Исследуя неизвестный элемент $X$, экспериментатор Глюк определил его BAX (вольтамперную характеристику) (см. рисунок).  Он решил сконструировать из элемента $X$ и двух резисторов новый элемент $Y$ с ВАХ, у которой сила тока прямо пропорциональна напряжению при $0 \leqslant U \leqslant 3 U_{0}$. В точке $(3 U_{0};2 I_{0})$ происходит излом BAX и зависимость $I$ от $U$ становится более сложной линейной функцией.
Изобразите все принципиально различные схемы элемента $Y$, определите сопротивления резисторов в этих схемах и изобразите соответствующие ВАХ элемента $Y$.
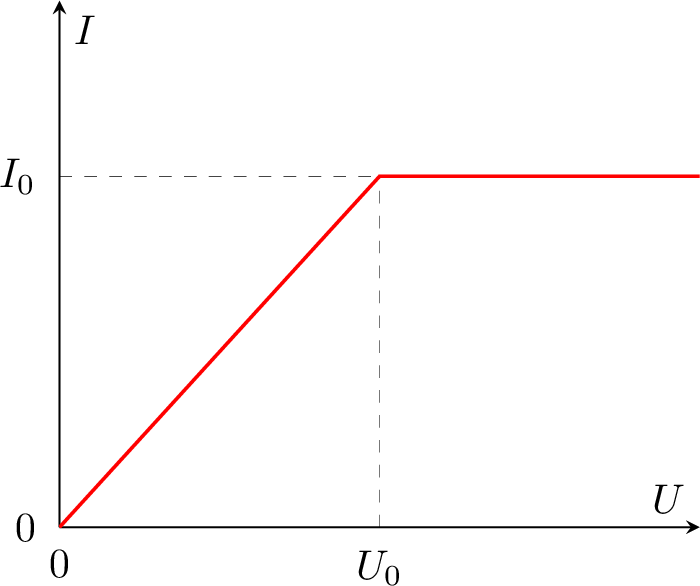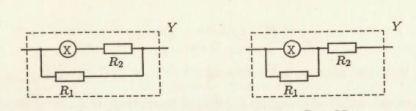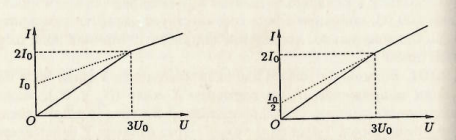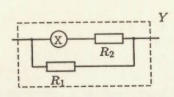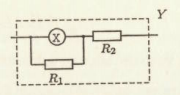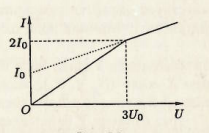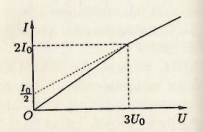
Решение: Возможны только две схемы элемента $Y$ (см. рисунки ниже).   Если напряжение $U_{x}$ на элементе $X$ мало $\left(U_{x} < U_{0}\right)$, можно использовать законы последовательного и параллельного соединения резисторов. Тогда сила тока $I$ через элемент $Y$ оказывается пропорциональна напряжению $U$ на нем. Однако при $U_{x} > U_{0}$ сила тока $I$ перестает быть прямо пропорциональной напряжению $U$. В этом случае (см. первый рисунок ) силы токов через резисторы $R_{1}$ и $R_{2}$ равны соответственно $\frac{U}{R_{1}}$ и $I_{0}$, откуда $I=\frac{U}{R_{1}}+I_{0}$. При $U=3 U_{0}$ получаем: напряжение на резисторе $R_{1}$ равно $U_{1}=3 U_{0}$; напряжение на элементе $X$ равно $U_{0}$; напряжение на резисторе $R_{2}$ равно $U_{2}=3 U_{0}-U_{0}=2 U_{0}$; ток через элемент $X$ и резистор $R_{2}$ равен $I_{2}=I_{0}$; ток через резистор $R_{1}$ равен $I_{1}=2 I_{0}-I_{0}=I_{0}$. Следовательно,$$R_{1}=\frac{U_{1}}{I_{1}}=3 \frac{U_{0}}{I_{0}}=3 R_{0}; \quad R_{2}=\frac{U_{2}}{I_{2}}=2 \frac{U_{0}}{I_{0}}=2 R_{0},$$где $R_{0}=\frac{U_{0}}{I_{0}}$. ВАХ этого элемента приведена на рисунке ниже.  Аналогично, для цепи (см. второй рисунок) силы токов через резисторы $R_{2}$ и $R_{1}$ равны соответственно $I$ и $I-I_{0}$, а напряжения на них составляют $I R_{2}$ и $\left(I-I_{0}\right) R_{1}$, откуда $U=I R_{2}+\left(I-I_{0}\right) R_{1}$.При $U=3 U_{0}$ имеем: напряжение на элементе $X$ и резисторе $R_{1}$ paвно $U_{1}=U_{0}$; напряжение на резисторе $R_{2}$ равно $U_{2}=3 U_{0}-U_{0}=2 U_{0}$; ток через резистор $R_{2}$ равен $I_{2}=2 I_{0}$; ток через элемент $X$ равен $I_{0}$; ток через резистор $R_{1}$ равен $I_{1}=2 I_{0}-I_{0}=I_{0}$. Следовательно,$$R_{1}=\frac{U_{1}}{I_{1}}=\frac{U_{0}}{I_{0}}=R_{0}, \quad R_{2}=\frac{U_{2}}{I_{2}}=\frac{U_{0}}{I_{0}}=R_{0}.$$ВАХ этого элемента приведена на рисунке ниже.
Темы:
T, Электричество, Нелинейный элемент, Всероссийские